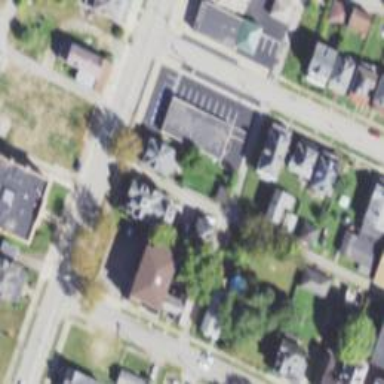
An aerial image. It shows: Alleyway designated as service road.